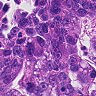
Metastatic tissue present: yes